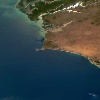
Label: water